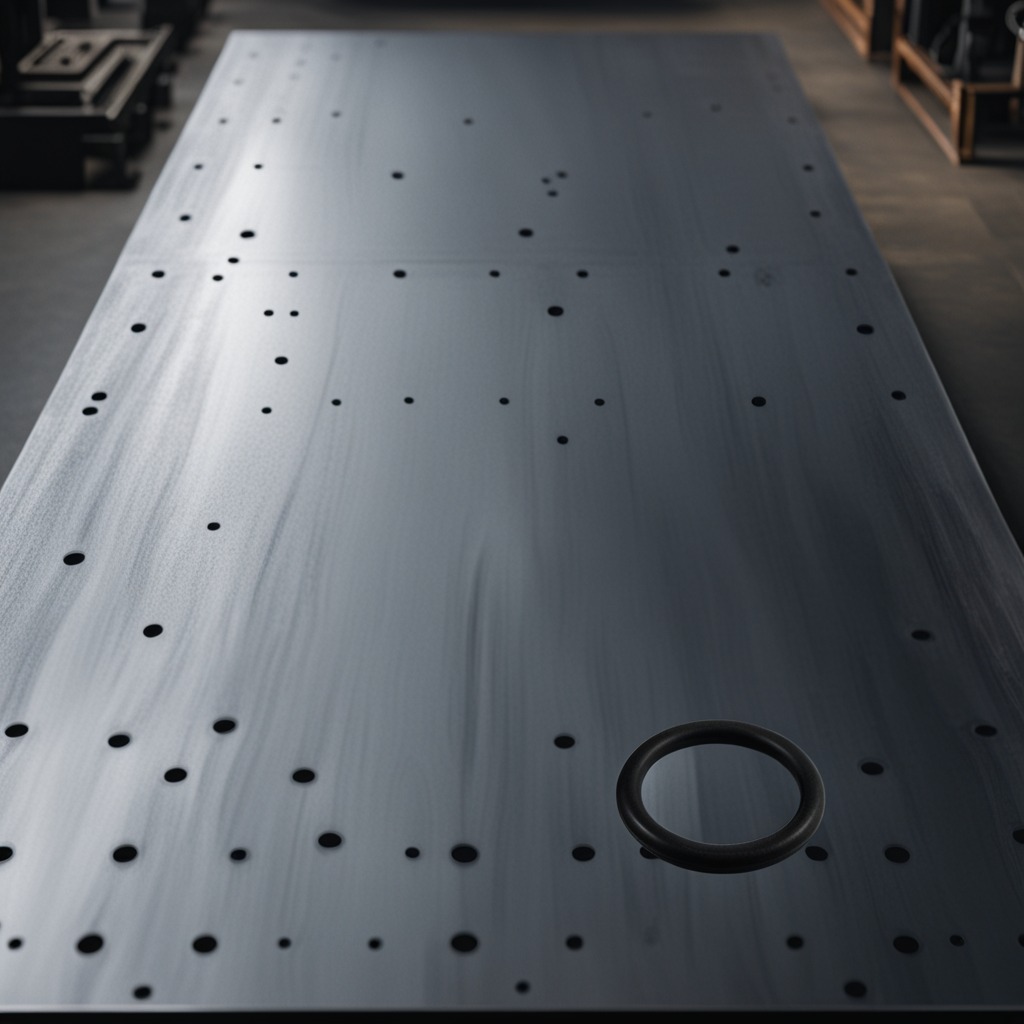
A rubber O-ring lying on a cold steel table in a mining workshop gritty textures